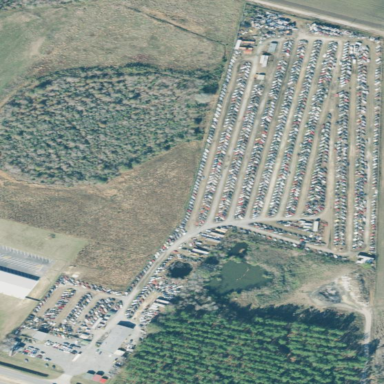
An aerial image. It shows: Scrap yard located in industrial area.